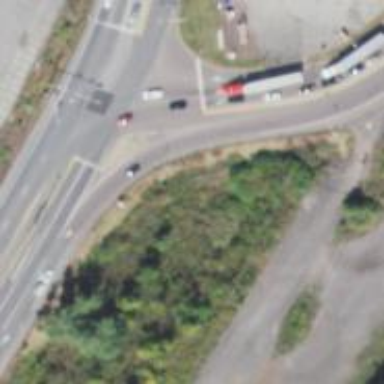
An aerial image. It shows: Trunk link highway with asphalt surface.